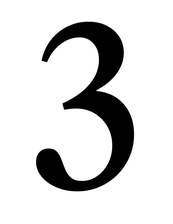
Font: LibreCaslonText_Regular